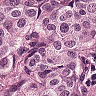
Metastatic tissue present: yes